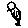
Label: bird